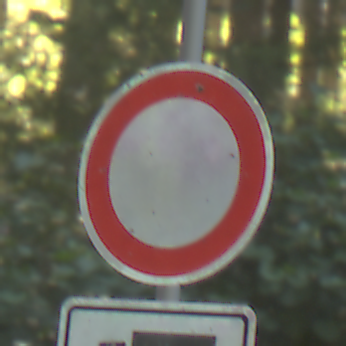
Verkehrszeichen: VerbotFahrzeugeAllerArt
Zusatzzeichen unten: MehrspurigeFahrzeugeFrei3
Umgebung: Outdoor, Nature
Tageszeit: MorningAfternoon
Wetter: Clear
Licht: Natural
Jahreszeit: NotSpecified
Kontrast: LowContrast